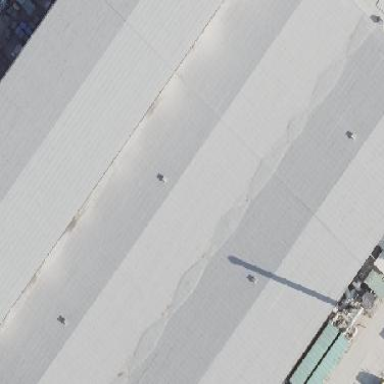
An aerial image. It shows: Industrial building.